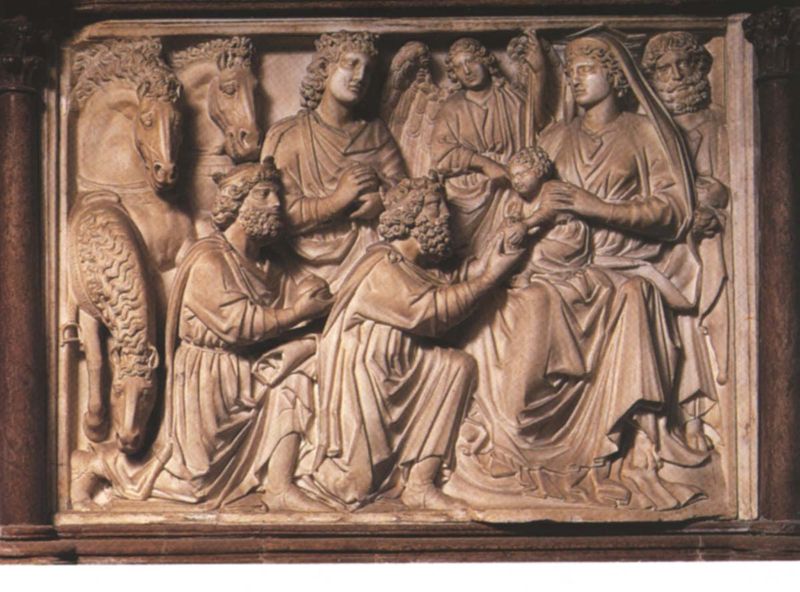
Titel: Kanzel
Künstler: Niccolò Pisano
Standort: Pisa, Baptisterium (EU - I - Toskana)
Schlagwörter: flügel, umhang, menschen, frau, männer, tier, tiere, bart, bärte, falten, rahmen, stein, gewand, kind, mutter, krone, locken, esel, pferde, engel, steigbügel, relief, baby, tafel, steinmetz, mäntel, christus, jesus, kniend, huldigung, umhänge, könige, verehrung, maria, anbetung, jesu, christi, josef, geburt, mähnen, geschenke, freso, bethlehem, heilige drei könige, halbrelief, heilige 3 könige, hönige